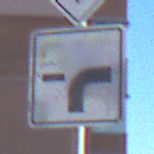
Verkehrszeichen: VerlaufVorfahrtsstrasse9
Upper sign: Vorfahrtsstrasse
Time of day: MorningAfternoon
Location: Outdoor (Suburban)
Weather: PartlyCloudy
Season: NotSpecified
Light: Natural